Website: bh-photo
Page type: customer-info-address
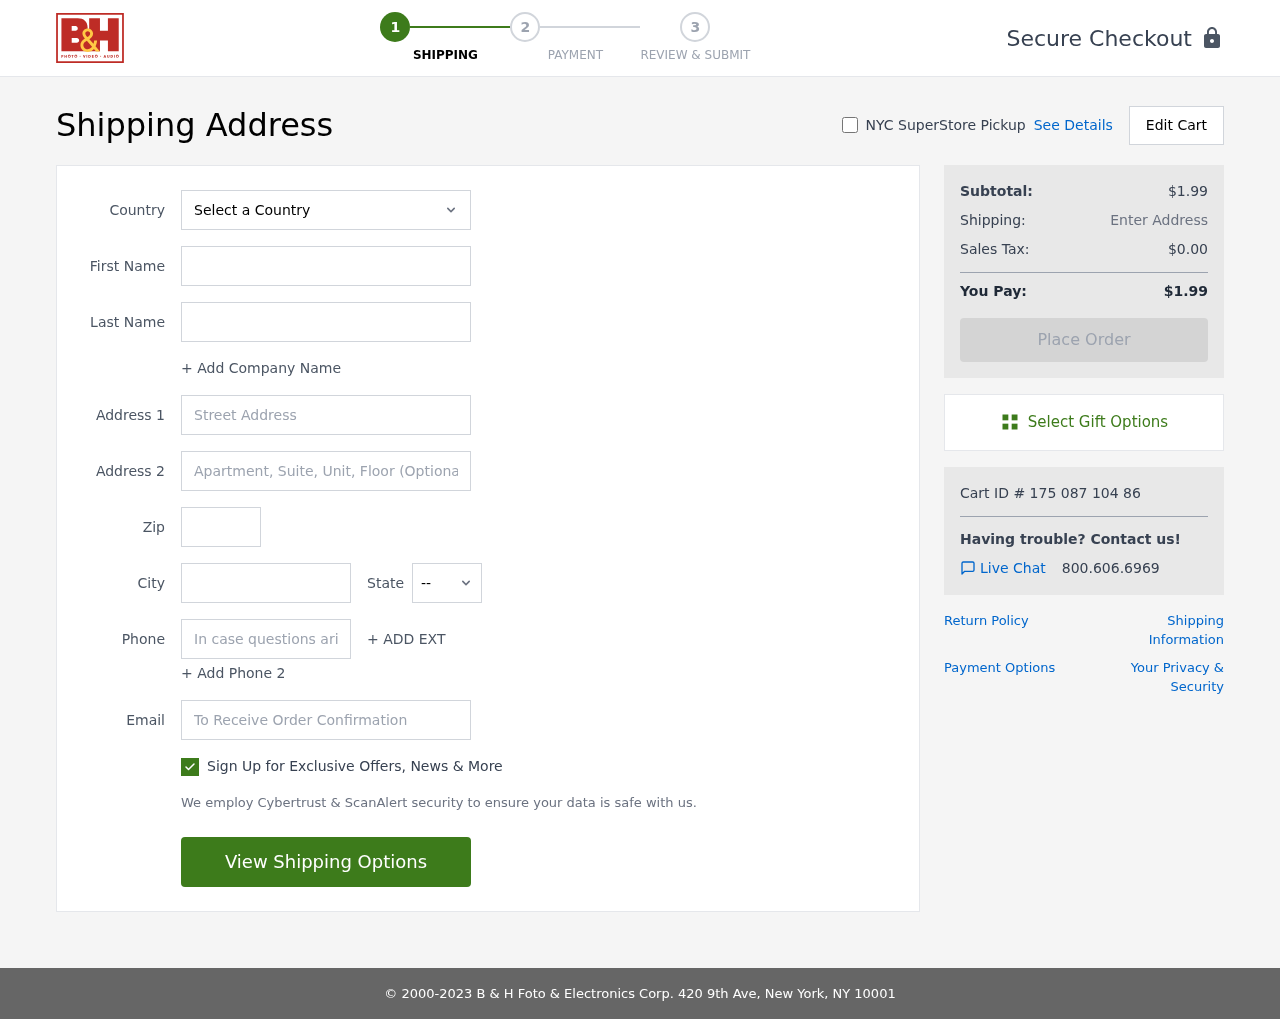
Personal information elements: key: PII_CITY
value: Cruzhaven
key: PII_COUNTRY
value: United States
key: PII_EMAIL
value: crystal_lewis@gmail.com
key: PII_FIRSTNAME
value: Crystal
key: PII_LASTNAME
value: Lewis
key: PII_PHONE
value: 7334713135
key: PII_POSTCODE
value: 54068
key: PII_STATE_ABBR
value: OH
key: PII_STREET
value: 748 Justin Lock
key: PII_STREET2
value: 999 Cindy Dam Suite 727
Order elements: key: ORDER_SUBTOTAL
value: $1.99
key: ORDER_TAX
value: $0.00
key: ORDER_TOTAL
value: $1.99
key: ORDER_ID
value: Cart ID # 175 087 104 86